Один из спаев термопары находится при комнатной температуре $(t_{1}=27^{\circ} \mathrm{C})$, а второй — в теплоизолированном сосуде со льдом, имеющим температуру $t_{2}=0^{\circ} \mathrm{C}$. Мощность, развиваемая термопарой, выделяется на сопротивлении нагревателя, который помещен в другой теплоизолированный сосуд, содержащий воду (см. рисунок).
Оцените повышение температуры воды к моменту окончания плавления льда. Можно считать, что все электрическое сопротивление цепи сосредоточено в нагревателе. Массы воды и льда одинаковы. Удельная теплоемкость воды $c=4.2~кДж/(кг \cdot K)$; удельная теплота плавления льда $\lambda=335~кДж/кг$.
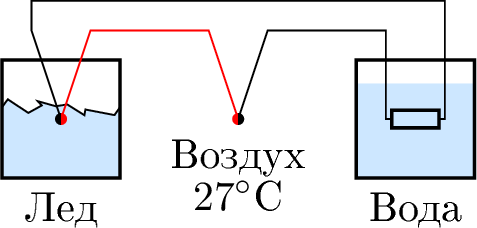
Решение: Будем рассматривать данную установку как тепловую машину, в которой в качестве нагревателя используется комнатный воздух при температуре $T_{1}=273+t_{1}=300~К$, в качестве холодильника — лед при температуре $T_{2}=273+t_{2}=273~К$, а в качестве рабочего вещества — свободные носители заряда в проводниках электрической схемы. Работа, совершаемая при перемещении зарядов вдоль спирали нагревателя, превращается в тепло, которое передается воде. В результате температура воды повысится на $\Delta t$. Это и есть работа, совершаемая тепловой машиной. $$ A=m c \Delta t. $$ Максимальный КПД тепловой машины (работающей по циклу Kapнo) $$ \eta=\frac{T_{1}-T_{2}}{T_{1}}. \quad (1) $$ К моменту окончания плавления льда холодильнику будет отдано количество теплоты $$ Q_{2}=\lambda m, $$ где $m$ — масса льда в сосуде. Количество теплоты, полученной от нагревателя за это время, $$ Q_{1}=Q_{2}+A. $$ По определению КПД такого цикла $$ \eta=\frac{A}{Q_{1}}=\frac{A}{Q_{2}+A}=\frac{m c \Delta t}{m \lambda+m c \Delta t}. \quad (2) $$ Приравнивая $(1)$ и $(2)$, получим $$ \frac{c \Delta t}{\lambda+c \Delta t}=\frac{T_{1}-T_{2}}{T_{1}}. $$ Отсюда $$ \Delta t=\frac{\lambda}{c} \frac{T_{1}-T_{2}}{T_{2}} \approx 8~К. $$
Ответ: $$ \Delta t=\frac{\lambda}{c} \frac{T_{1}-T_{2}}{T_{2}} \approx 8~К. $$
Темы:
T, Термодинамика, Всероссийские, Термопара, Фазовый переход, Теплота, Температура